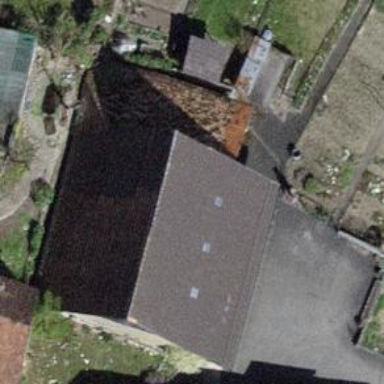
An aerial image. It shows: Building with tile roof.